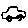
Label: car